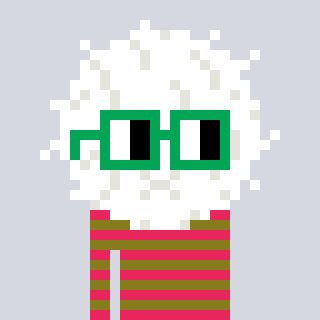
a pixel art character with square green glasses, a cottonball-shaped head and a gunk-colored body on a cool background